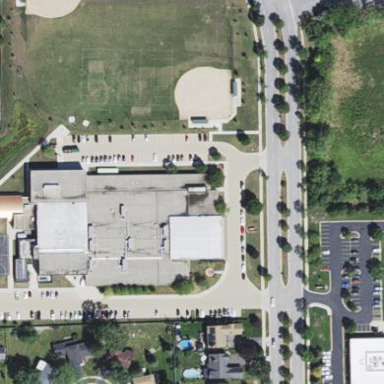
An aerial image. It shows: School building.